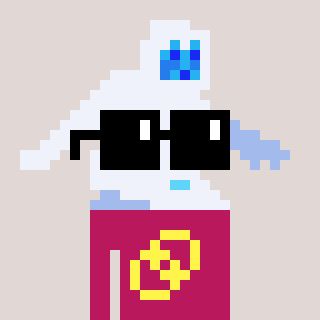
a pixel art character with square black sunglasses, a yeti-shaped head and a darkpink-colored body on a warm background